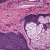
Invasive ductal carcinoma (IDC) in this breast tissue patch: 0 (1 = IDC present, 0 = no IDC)